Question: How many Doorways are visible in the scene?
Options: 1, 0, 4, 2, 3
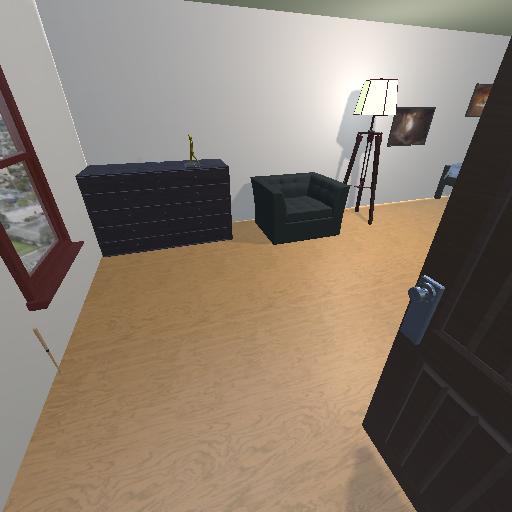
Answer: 1